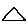
Label: triangle